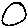
Label: circle